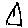
Label: triangle